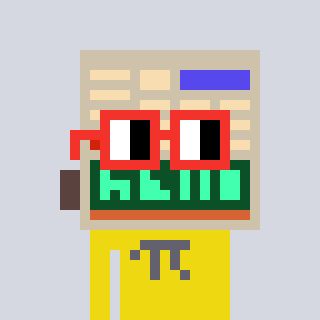
a pixel art character with square red glasses, a calculator-shaped head and a yellow-colored body on a cool background